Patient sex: M
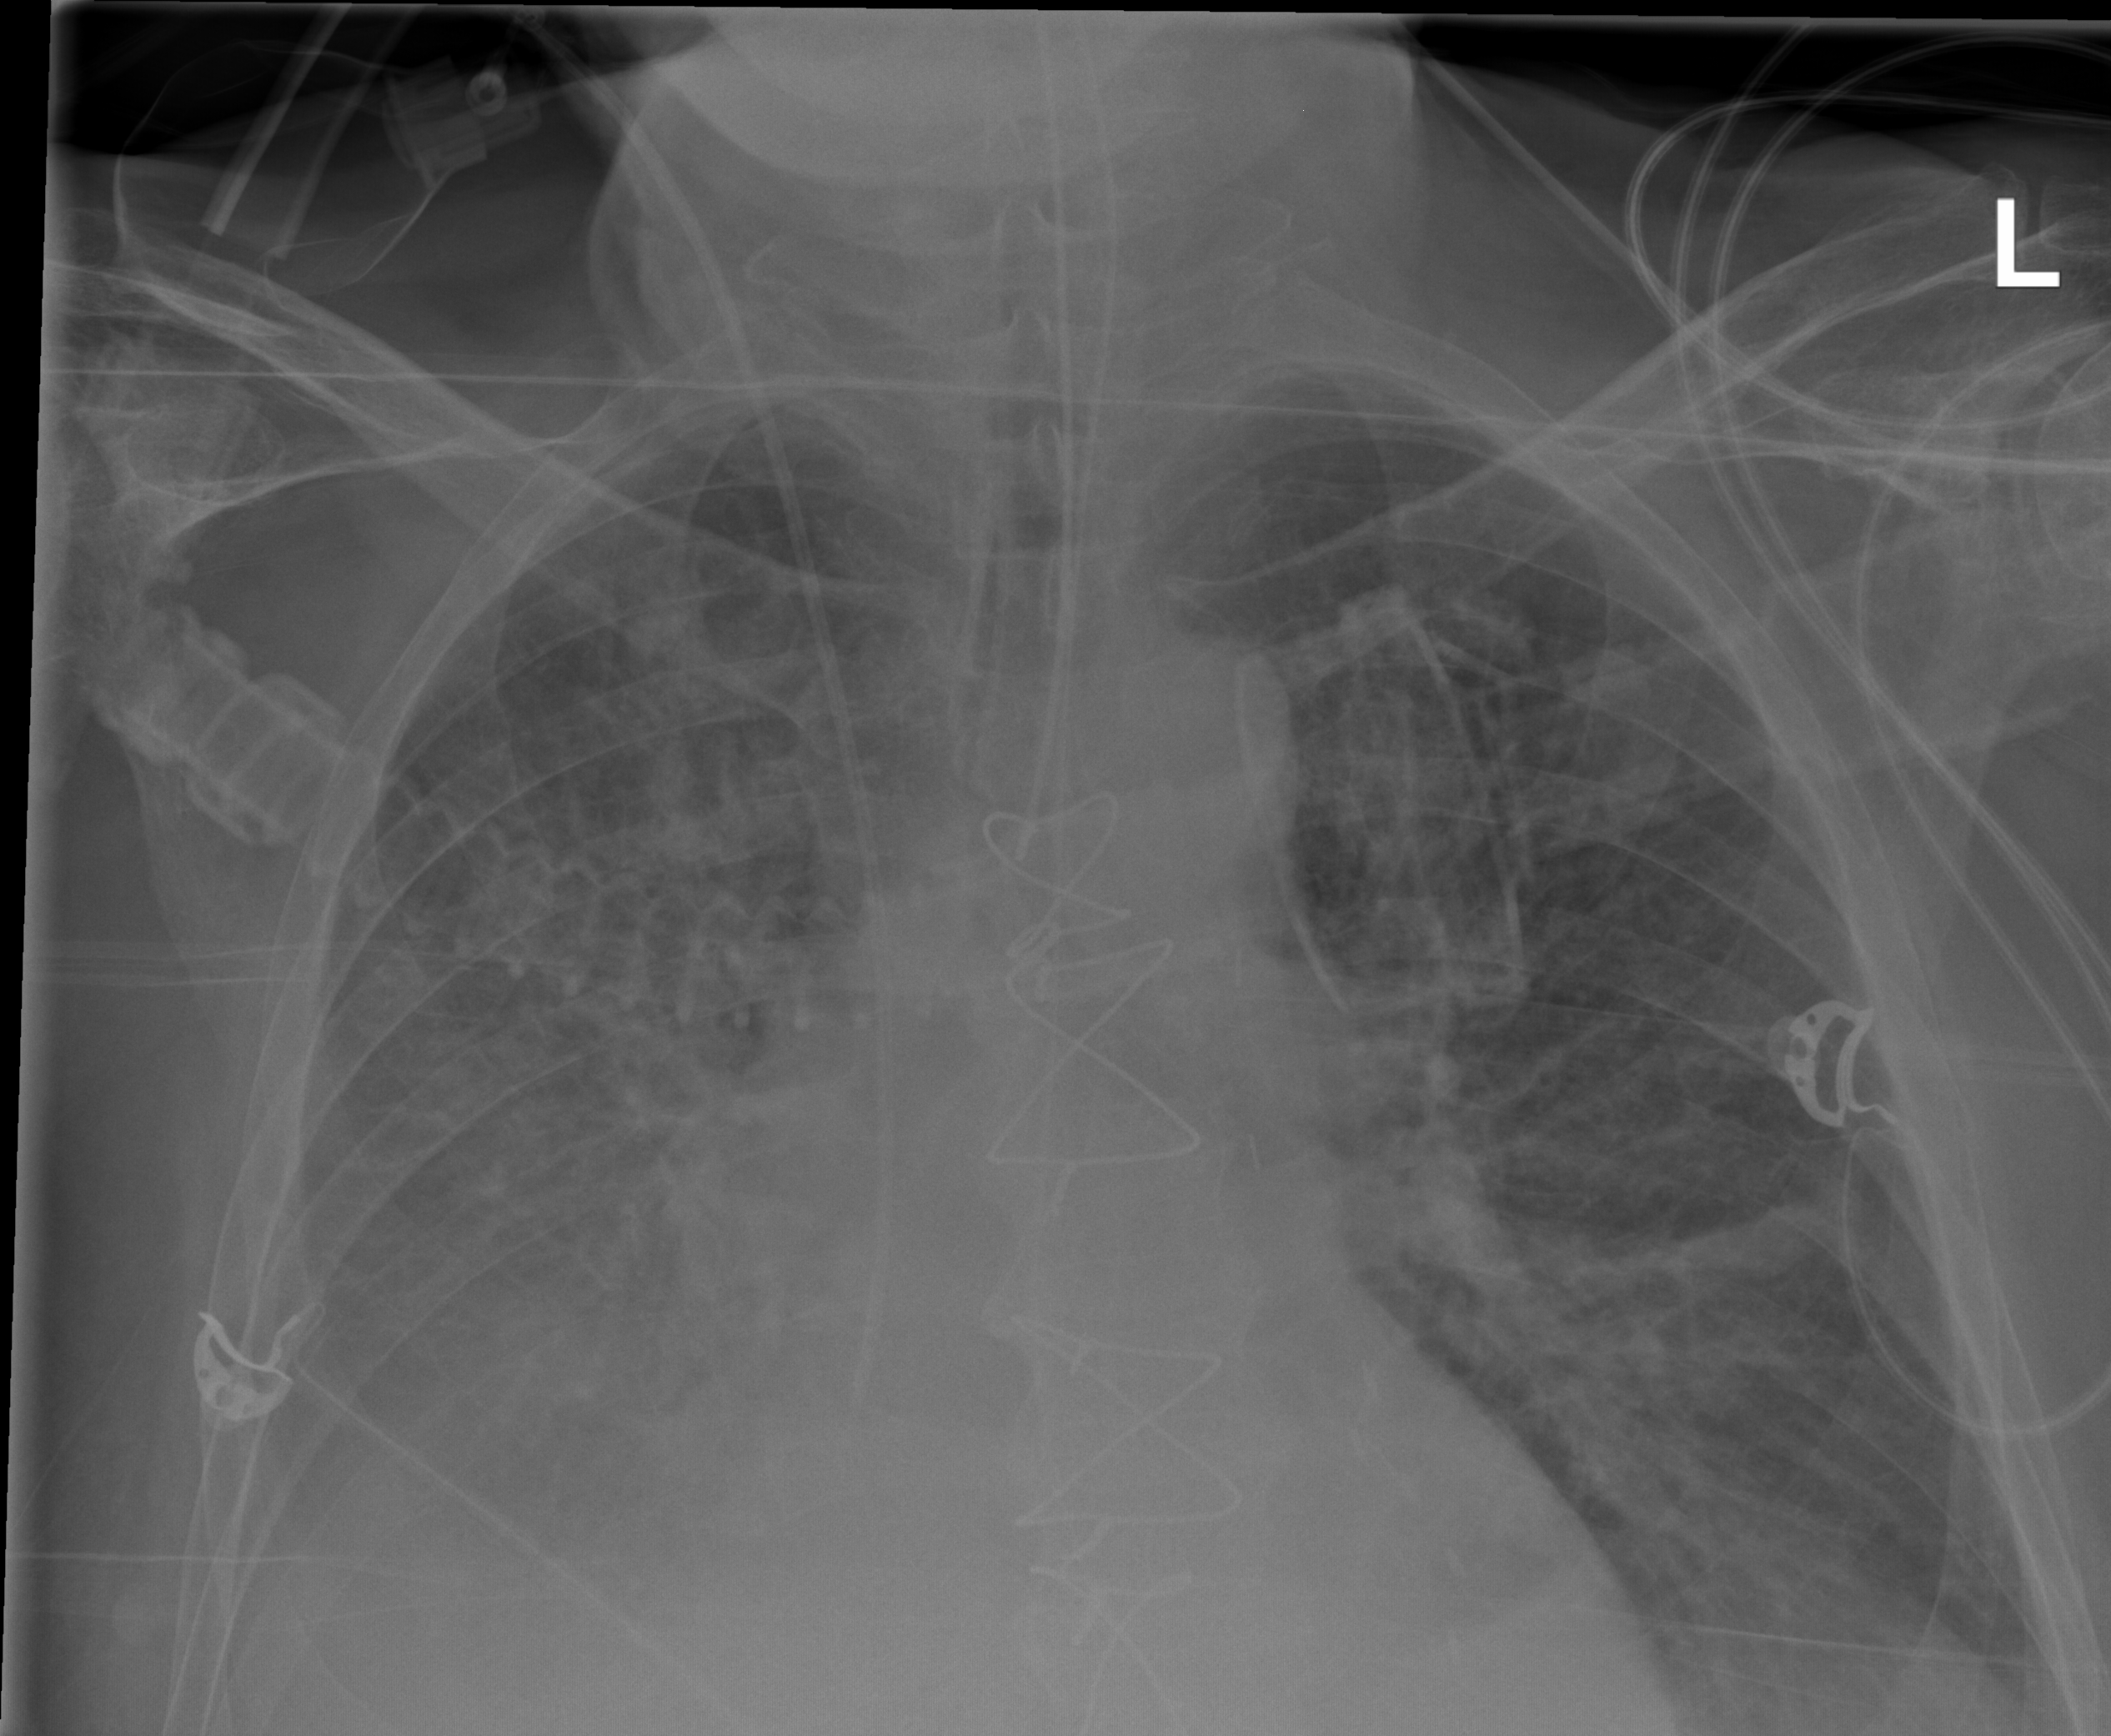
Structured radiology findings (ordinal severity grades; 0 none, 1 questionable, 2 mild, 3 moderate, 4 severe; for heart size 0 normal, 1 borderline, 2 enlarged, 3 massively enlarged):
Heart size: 0
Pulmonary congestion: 0
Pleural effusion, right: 3
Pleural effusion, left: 0
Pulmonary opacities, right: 3
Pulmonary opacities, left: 2
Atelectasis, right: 2
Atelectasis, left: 2